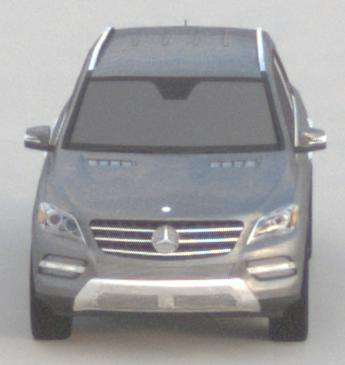
Make: Mercedes-Benz
Model: ML 350
Detailed model: M-Class (166)
Model produced from: 2011/11
Model produced until: 2014/10
Doors: 5
Color: gray
Road condition: dry road
Daytime: sunrise or sunset
Contrast: low contrast